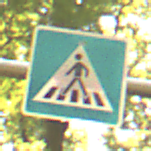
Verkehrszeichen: FussgaengerueberwegRechts
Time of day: Midday
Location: Outdoor (Nature)
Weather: PartlyCloudy
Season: NotSpecified
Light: Natural